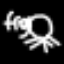
Label: frog